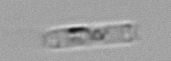
Label: Cerataulina_pelagica